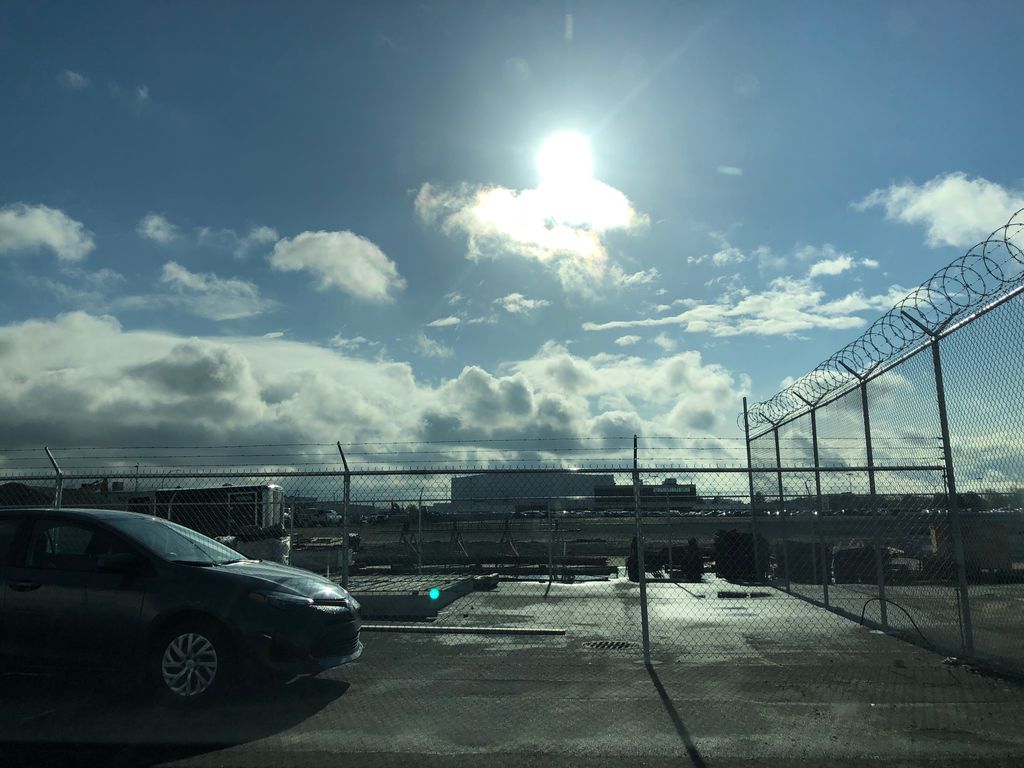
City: vancouver